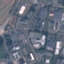
Land use / land cover: Industrial